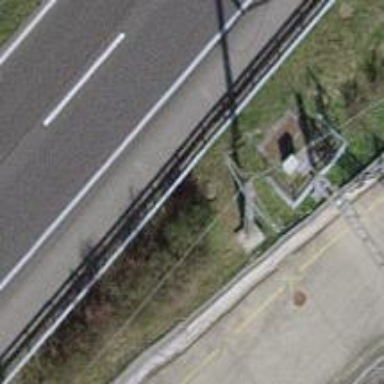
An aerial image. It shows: Power pole.